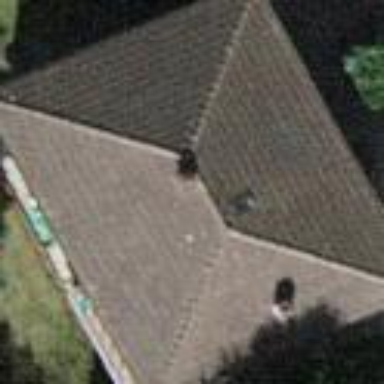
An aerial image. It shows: Building with hipped roof made of tiles. The roof orientation is along the building.